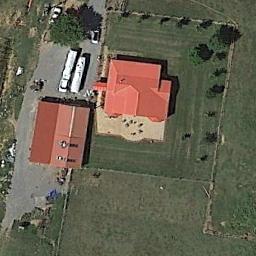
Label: sparse_residential